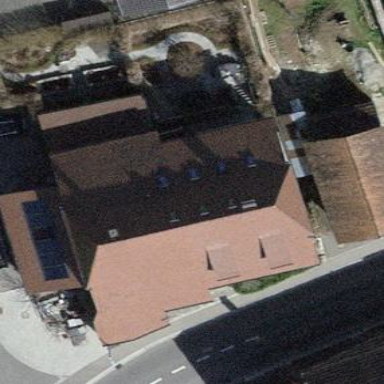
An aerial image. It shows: Building with tile roof.